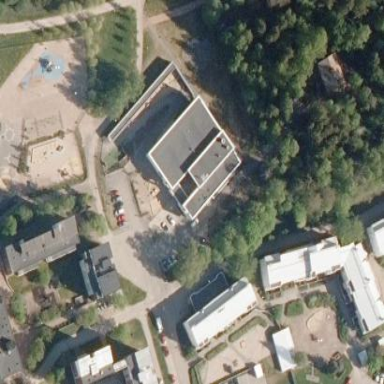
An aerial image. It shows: Kindergarten building.